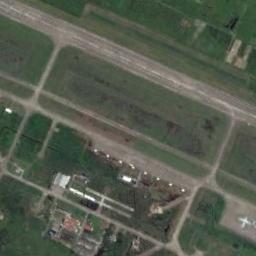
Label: airport